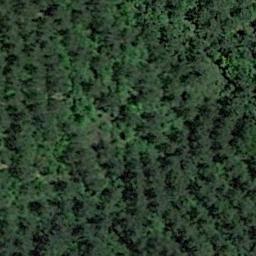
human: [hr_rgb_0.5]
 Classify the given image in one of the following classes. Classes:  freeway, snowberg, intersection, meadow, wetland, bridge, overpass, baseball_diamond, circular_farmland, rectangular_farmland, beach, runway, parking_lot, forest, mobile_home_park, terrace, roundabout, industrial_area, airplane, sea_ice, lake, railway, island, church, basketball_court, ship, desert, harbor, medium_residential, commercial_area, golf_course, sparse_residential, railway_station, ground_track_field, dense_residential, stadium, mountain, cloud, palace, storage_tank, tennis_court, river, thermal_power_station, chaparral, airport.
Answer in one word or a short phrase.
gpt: forest